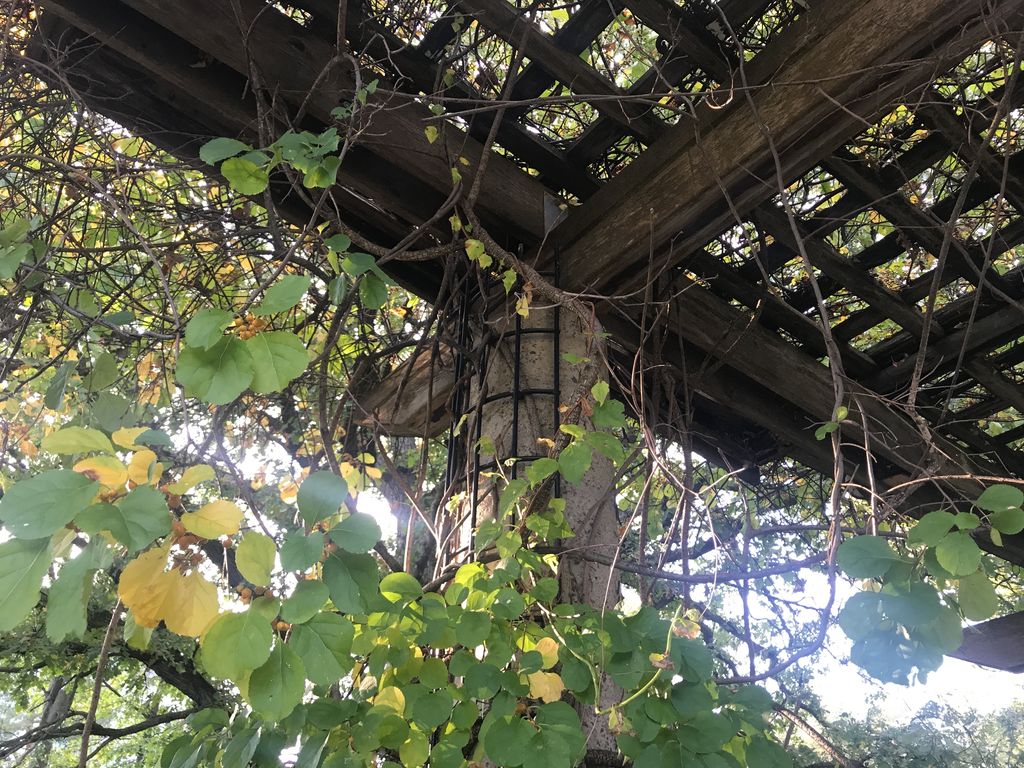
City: ottawa-gatineau